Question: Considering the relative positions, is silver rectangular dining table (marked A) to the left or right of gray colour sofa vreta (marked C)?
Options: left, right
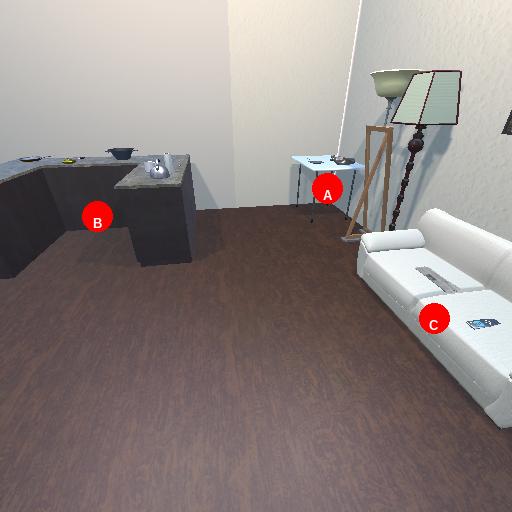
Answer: left